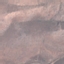
Land use / land cover: HerbaceousVegetation